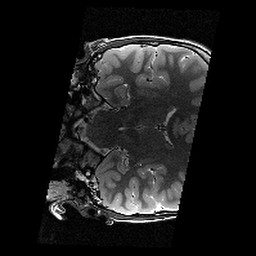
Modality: T2w
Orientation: coronal
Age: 9
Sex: male
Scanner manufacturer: siemens
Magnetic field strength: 3 T
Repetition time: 9.23 s
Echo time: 0.067 s